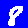
Digit: 8